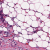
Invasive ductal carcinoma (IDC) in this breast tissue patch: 1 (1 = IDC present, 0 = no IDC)